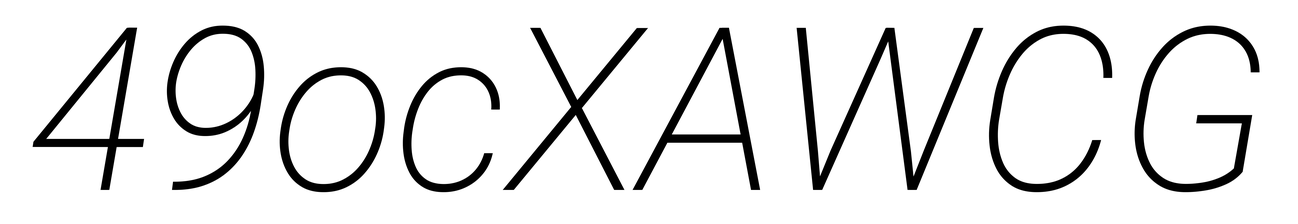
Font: Roboto-Italic_ExtraLight_Italic